Brain MRI, t2w sequence, axial 2D slice.
Patient: age 33, sex F, weight 78 kg, height 1.78 m
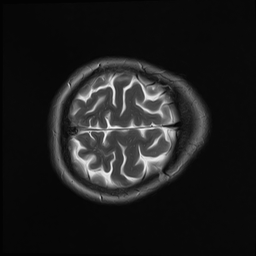